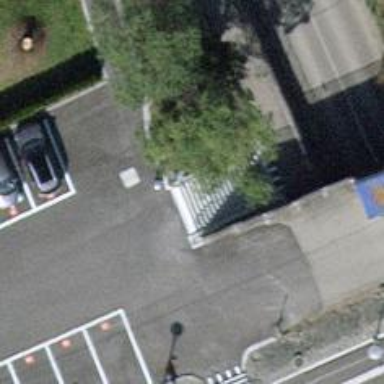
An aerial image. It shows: Concrete steps.